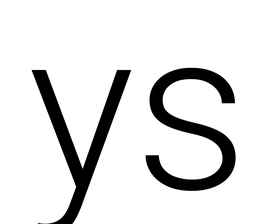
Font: Roboto_Light